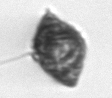
Label: Kryptoperidinium_triquetrum